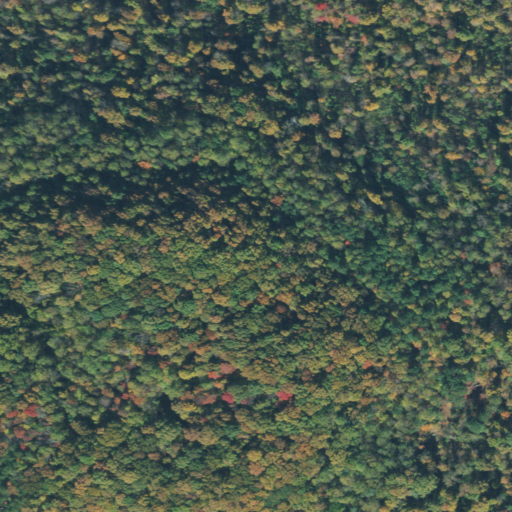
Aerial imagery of cape in Tennessee named Bolton Point containing deciduous forest and mixed forest